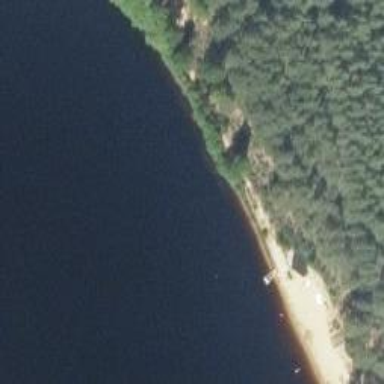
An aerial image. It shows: Public swimming beach with sandy surface.